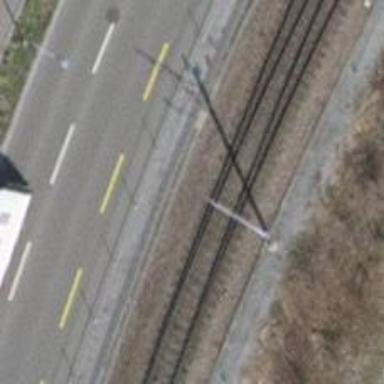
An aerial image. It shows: Single-track railway with electrified contact lines. The railway block is marked as W8.